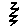
Label: zigzag